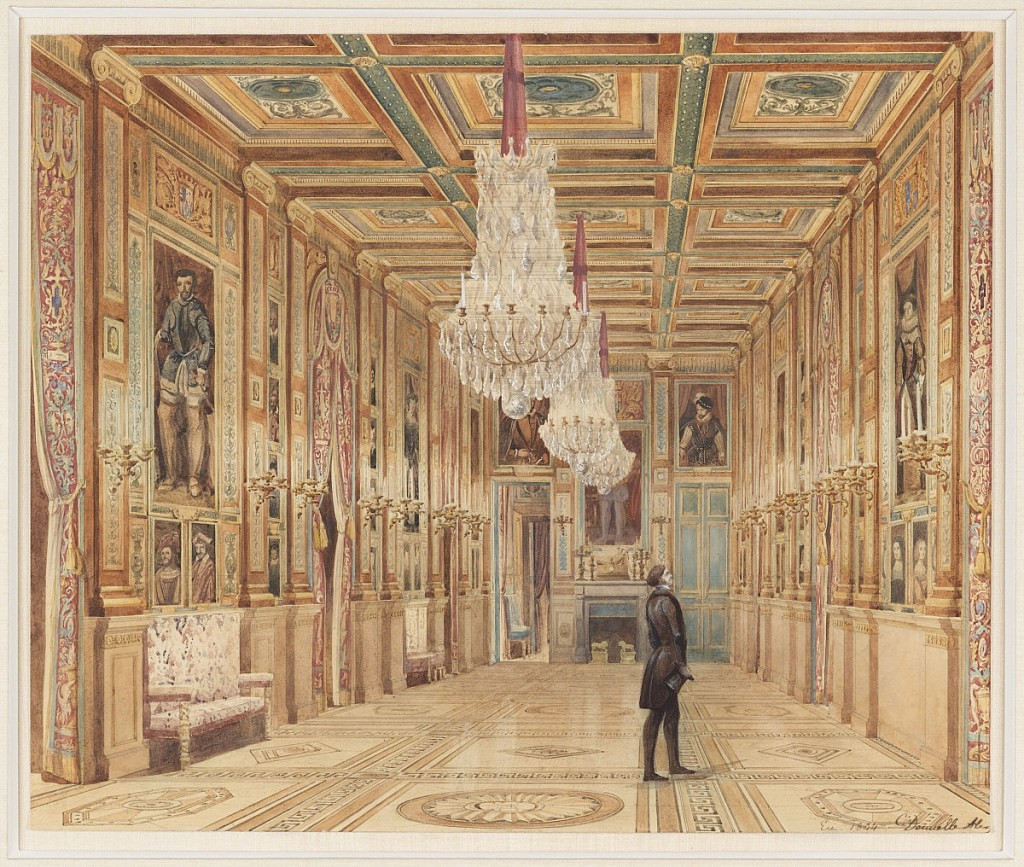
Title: View of the Picture Gallery at the Château d'Eu (Vue de la Galerie au Château d'Eu)
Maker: Alexandre Dominique Denuelle, 1818 – 1879
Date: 1844
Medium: Brush and watercolor, white gouache, graphite on paper
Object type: Drawing
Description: In this view, the highly decorated Galerie des Guises in the Chateau d'Eu is lighted by three large crystal chandeliers and additional wall candelabra. The coffered ceiling in a square pattern reflects the design of the inlaid floor. Portrait paintings of the Renaissance period are placed in panels along the walls. A lone visitor, hat in hand, gazes up at a painting.